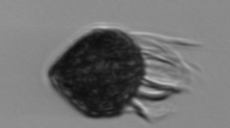
Label: Strombidium_morphotype2